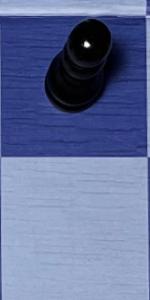
Label: Empty